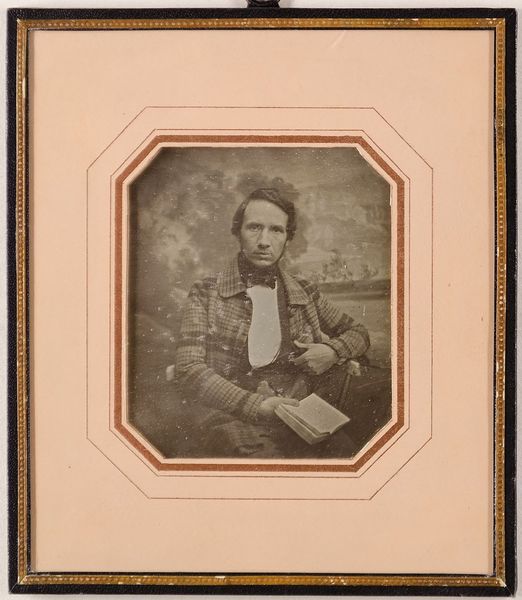
Titel: Wilhelm Bürger, Besitzer des 'Englischen Kellers', eines Manufakturwarengeschäfts in der Hermannstraße
Künstler: Emil Worlee
Standort: Hamburg
Institution: Museum für Kunst und Gewerbe Hamburg
Schlagwörter: mann, portrait, figur, foto, fotografie, photographie, photo, lichtbild, daguerreotypie, bildwerke, angewandte und bildende kunst, hessische systematik, porträt, porträtfotografie, porträtphotographie, hüftbild